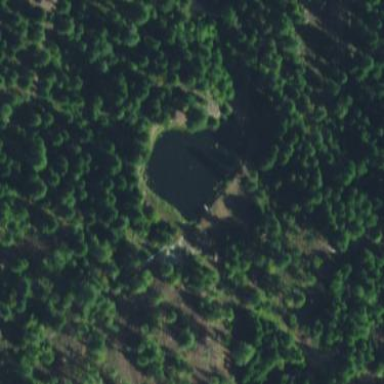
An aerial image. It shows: Peaceful pond surrounded by nature.